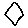
Label: hexagon